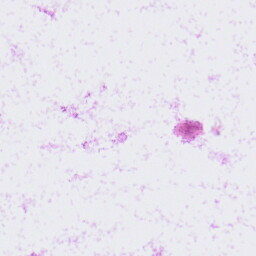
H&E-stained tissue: LymphNode